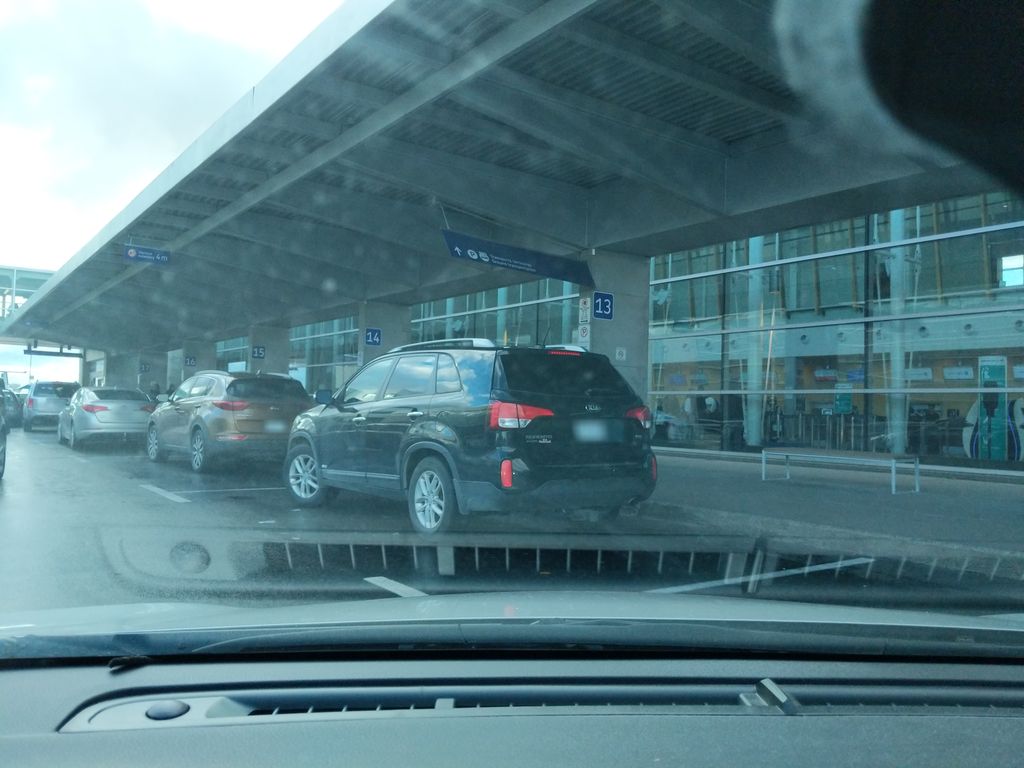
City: quebec_city